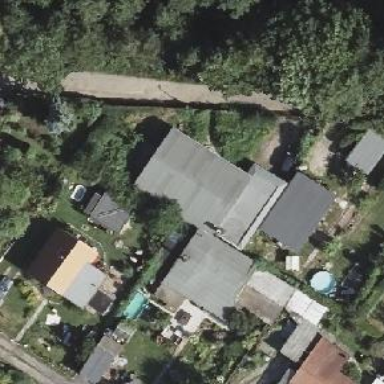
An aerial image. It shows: Shed.